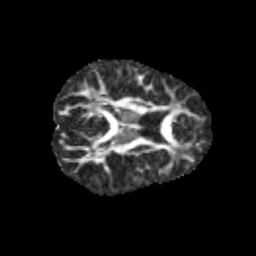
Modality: FA
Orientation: axial
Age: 9
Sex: female
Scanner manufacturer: siemens
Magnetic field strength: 3 T
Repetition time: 3.8 s
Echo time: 0.07 s